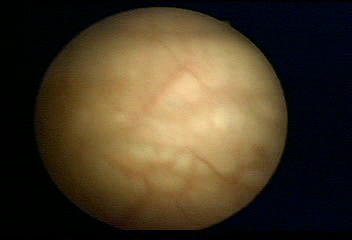
Modality: WLC
Class: Normal mucosa
Bladder cancer association: No